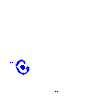
Particle: pion